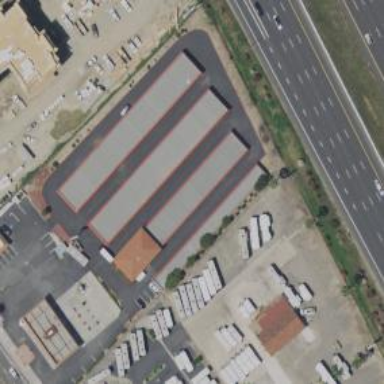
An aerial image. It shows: Group of garages.